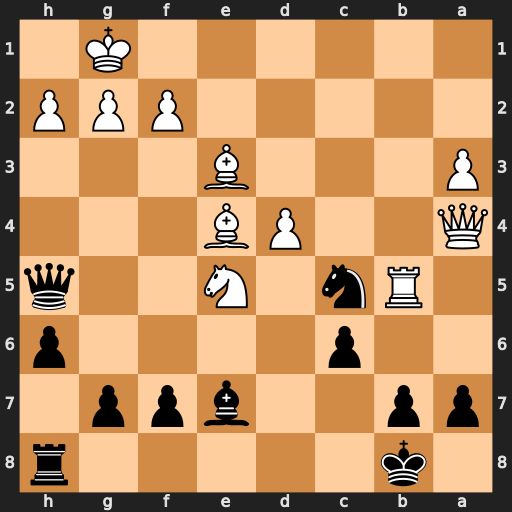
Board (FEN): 1k5r/pp2bpp1/2p4p/1Rn1N2q/Q2PB3/P3B3/5PPP/6K1
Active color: b
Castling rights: -
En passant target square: -
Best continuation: cxb5 Qc2 Nxe4